Question: Who won the match?
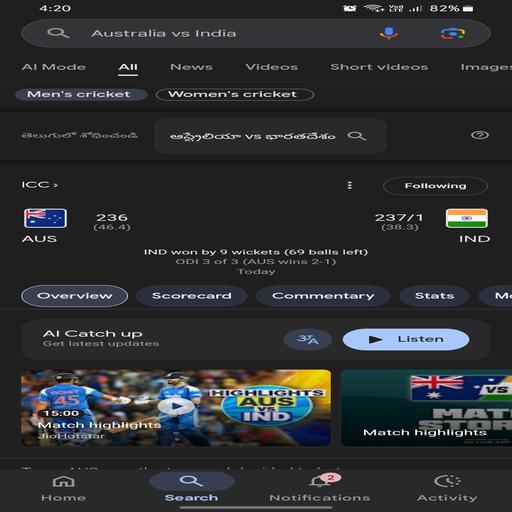
Answer: India (IND)